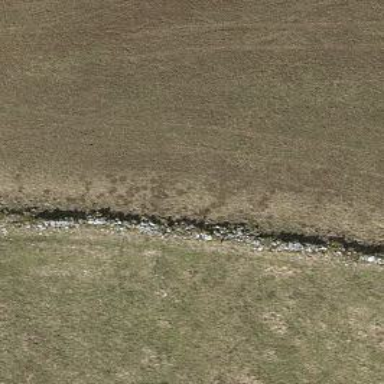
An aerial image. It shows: Wall made of dry stone.